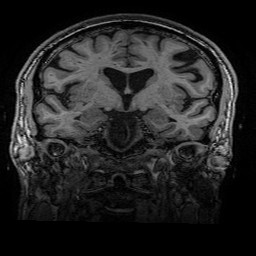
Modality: T1w
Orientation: sagittal
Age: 72
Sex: male
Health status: healthy
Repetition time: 2.53 s
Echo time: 0.0034 s